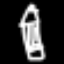
Label: pencil